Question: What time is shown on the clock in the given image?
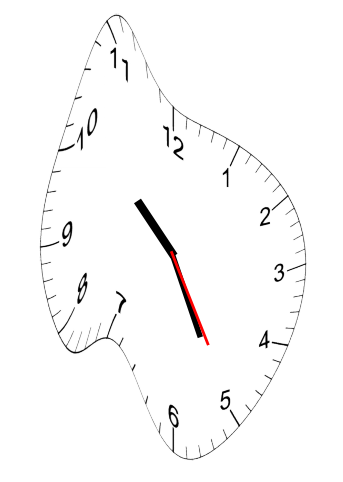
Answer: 10:25:25